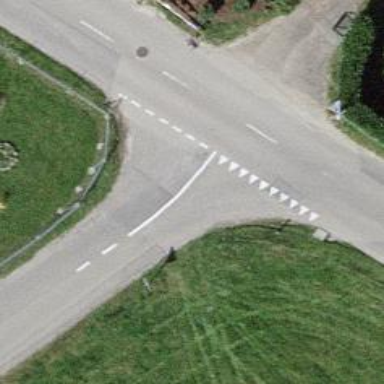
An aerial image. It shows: Road with "give way" sign.